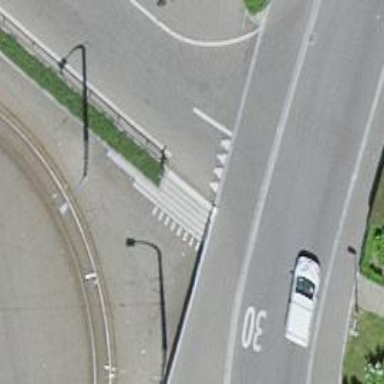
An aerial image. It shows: Unmarked crossing on the road.